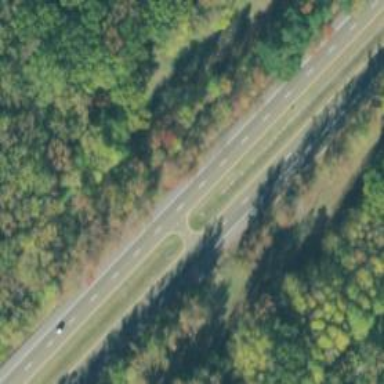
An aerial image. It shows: Trunk link highway.